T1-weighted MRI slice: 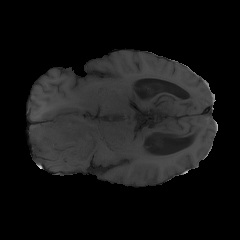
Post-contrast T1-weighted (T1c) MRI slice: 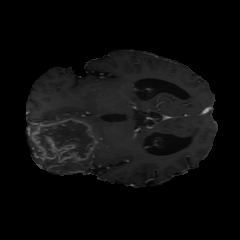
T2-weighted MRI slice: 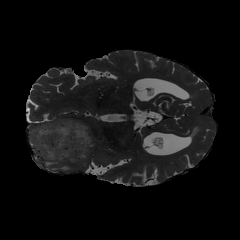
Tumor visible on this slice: yes